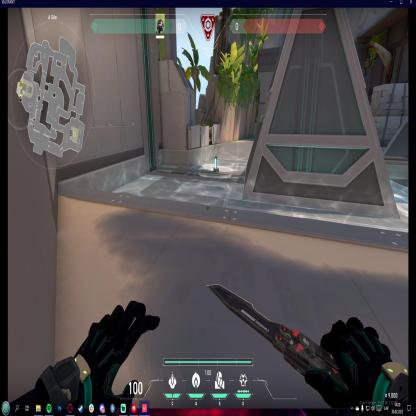
Label: planted spike